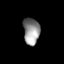
Tissue: skin
Cell type: T cells
Senescence score: 0.8319
Nuclear area (px): 424
Mean DAPI intensity: 145.408